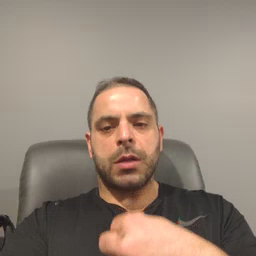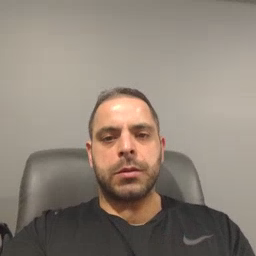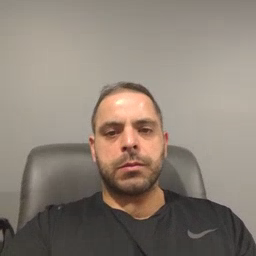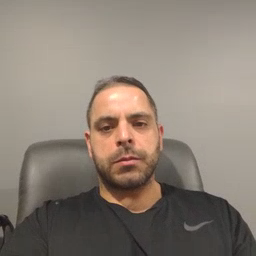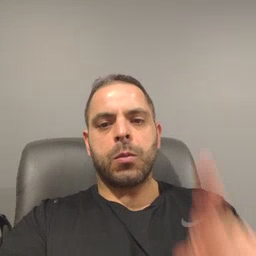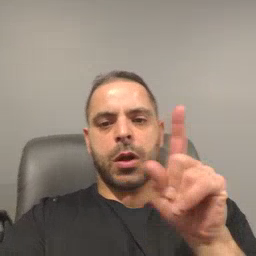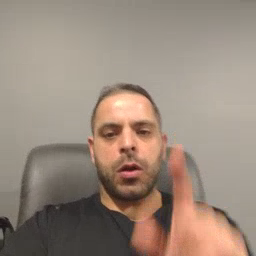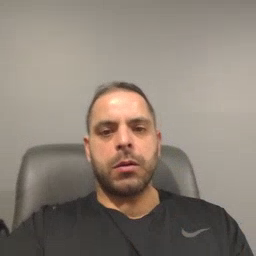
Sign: where